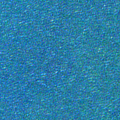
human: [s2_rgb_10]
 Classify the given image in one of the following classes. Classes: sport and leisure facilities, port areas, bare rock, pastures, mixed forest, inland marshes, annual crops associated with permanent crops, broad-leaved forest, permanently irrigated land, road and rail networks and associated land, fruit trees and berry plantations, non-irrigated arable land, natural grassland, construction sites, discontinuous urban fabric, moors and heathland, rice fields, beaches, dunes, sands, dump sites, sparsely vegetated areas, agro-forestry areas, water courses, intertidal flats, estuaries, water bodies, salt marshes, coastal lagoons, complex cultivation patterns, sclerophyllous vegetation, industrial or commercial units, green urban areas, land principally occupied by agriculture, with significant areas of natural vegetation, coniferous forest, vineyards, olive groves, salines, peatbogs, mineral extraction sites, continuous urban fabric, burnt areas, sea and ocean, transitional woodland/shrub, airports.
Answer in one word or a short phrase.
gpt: sea and ocean